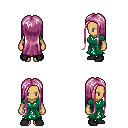
a pixel art fantasy rpg character, female body template, human, tanned skin, sash dress, gold greaves, pink extra-long hairstyle, black shoes, four views (front, back, left, right), 2x2 character sprite sheet, small pixel art, hard edges, no anti-aliasing